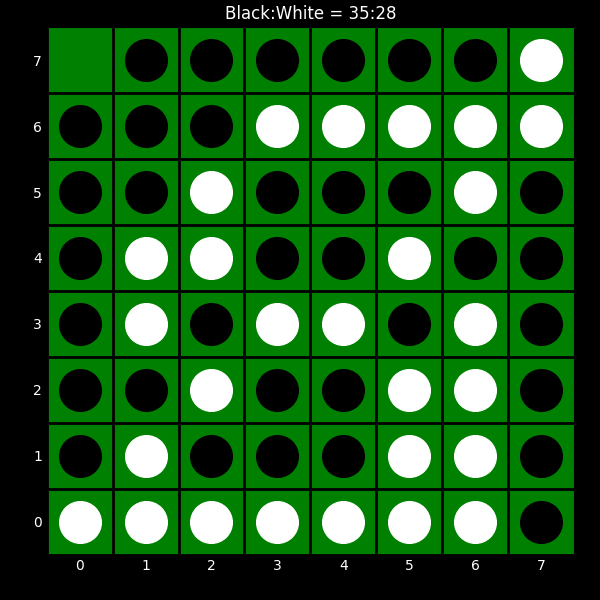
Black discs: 35
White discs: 28